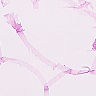
Metastatic tissue present: no